Interaction volume radius: 5 \u00c5
Interaction volume height: 15 \u00c5
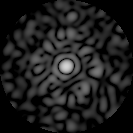
Disorder parameter: 0.8738